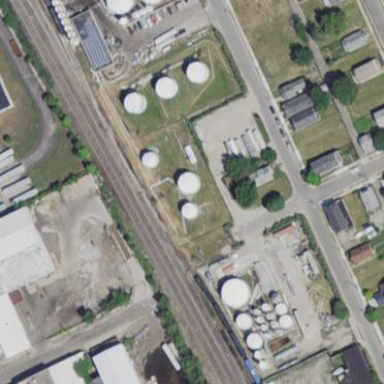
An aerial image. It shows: Industrial area dedicated to oil storage.